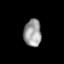
Tissue: lung
Cell type: Epithelial cells
Senescence score: 0.1589
Nuclear area (px): 467
Mean DAPI intensity: 156.578